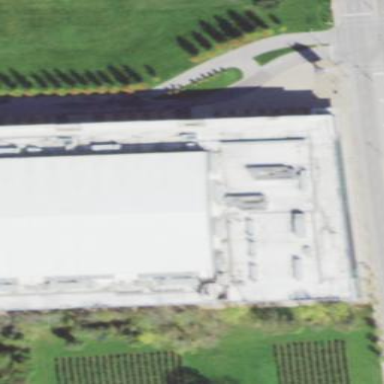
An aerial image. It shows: Conference center building.